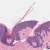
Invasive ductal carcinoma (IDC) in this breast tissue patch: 0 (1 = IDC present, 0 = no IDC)